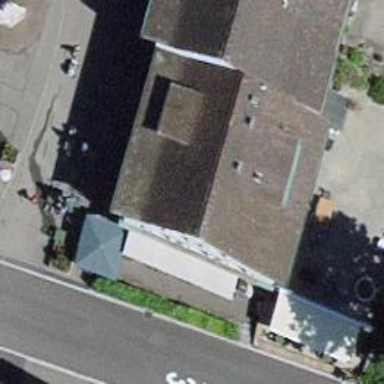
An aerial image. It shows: Bar.